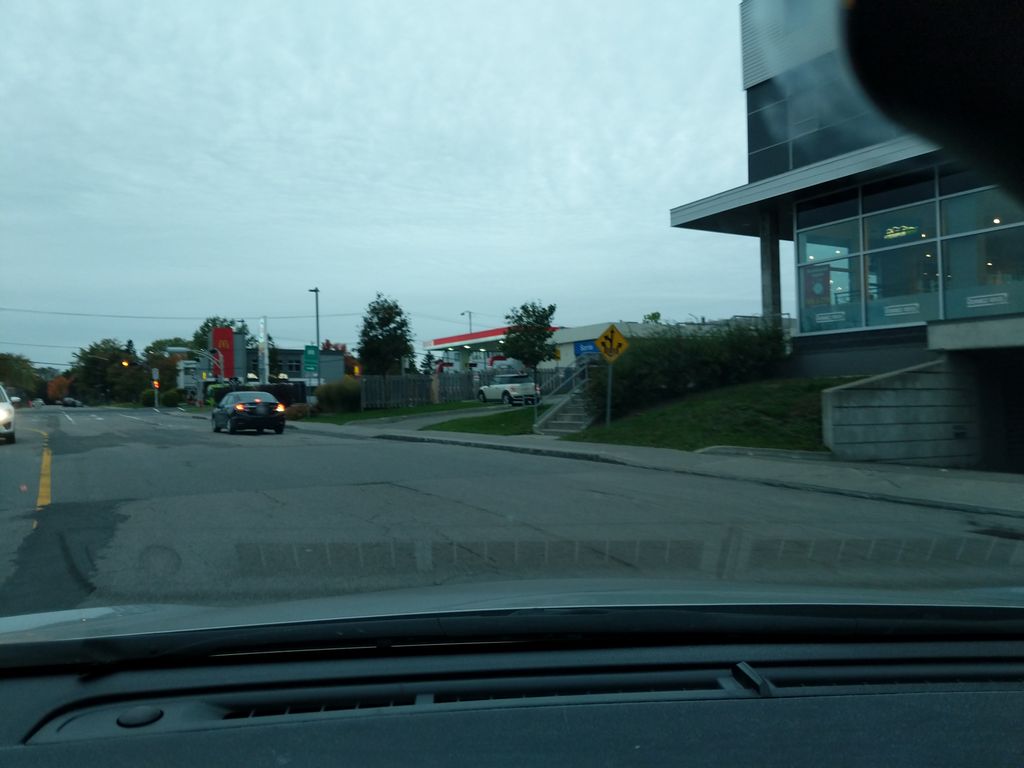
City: quebec_city